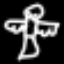
Label: angel